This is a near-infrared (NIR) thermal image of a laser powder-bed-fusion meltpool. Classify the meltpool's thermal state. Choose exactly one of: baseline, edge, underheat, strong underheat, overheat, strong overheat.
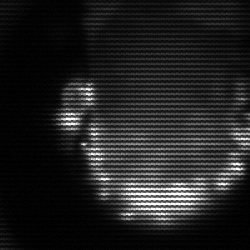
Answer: baseline